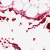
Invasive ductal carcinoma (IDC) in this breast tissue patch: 0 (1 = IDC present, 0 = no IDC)